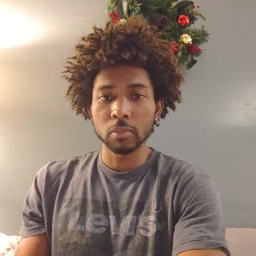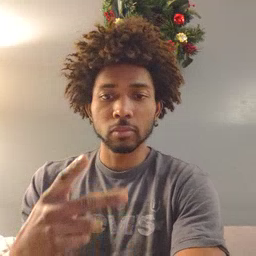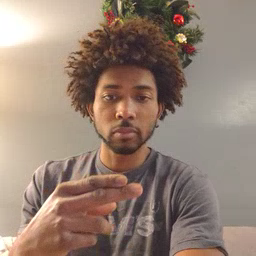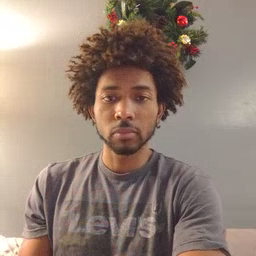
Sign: cut